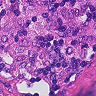
Metastatic tissue present: no